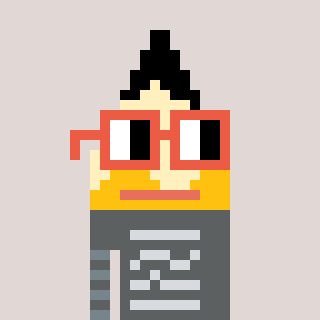
a pixel art character with square orange glasses, a pencil-shaped head and a red-colored body on a warm background